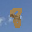
Label: 8